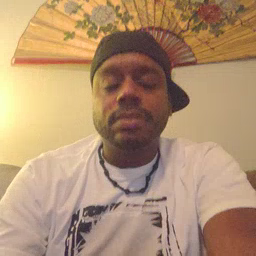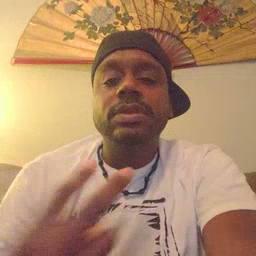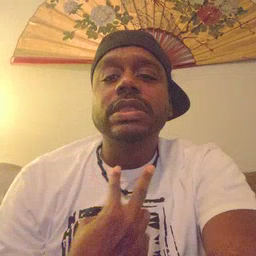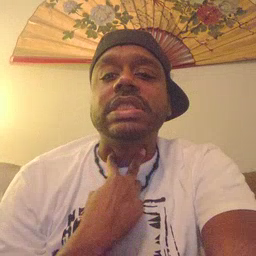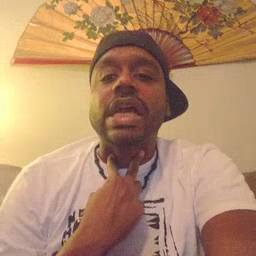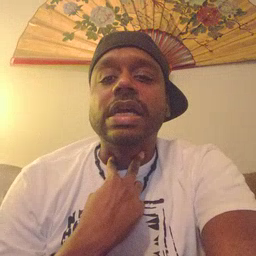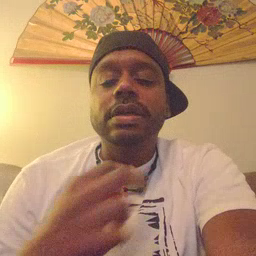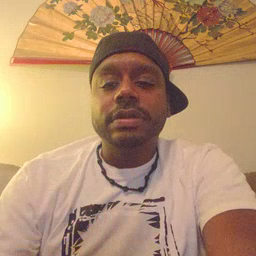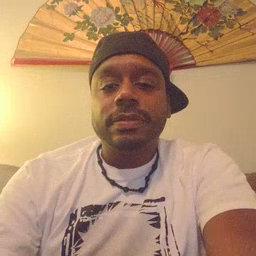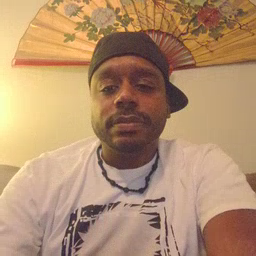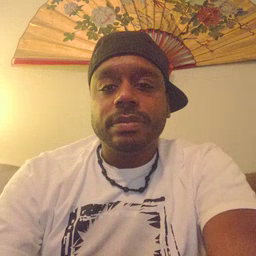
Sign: stuck